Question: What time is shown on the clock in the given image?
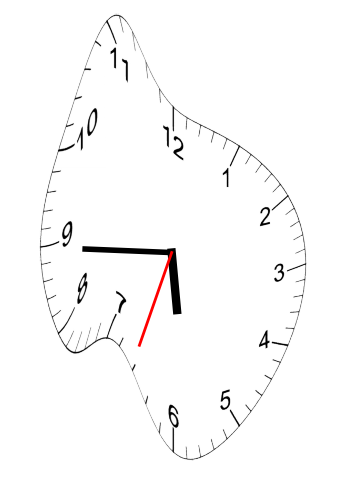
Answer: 05:44:33